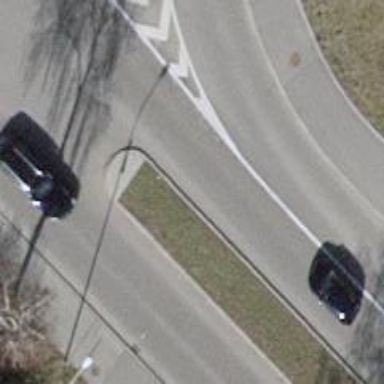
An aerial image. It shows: Asphalt road with separate sidewalks and separate cycleway. The road is classified as primary highway.